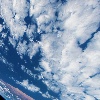
Label: cloud